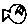
Label: fish